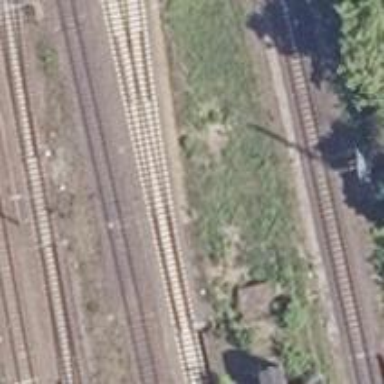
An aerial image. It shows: Railway switch.